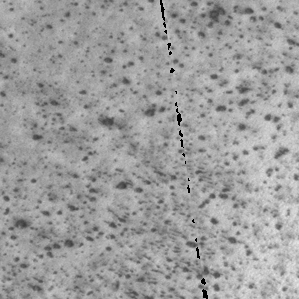
Label: frost